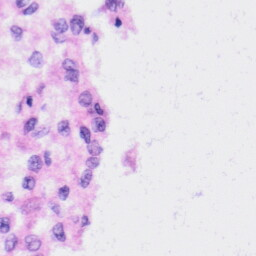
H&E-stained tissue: Liver